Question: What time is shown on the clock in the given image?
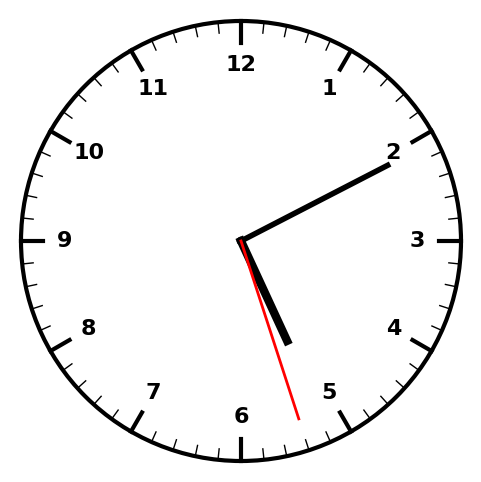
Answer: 05:10:27